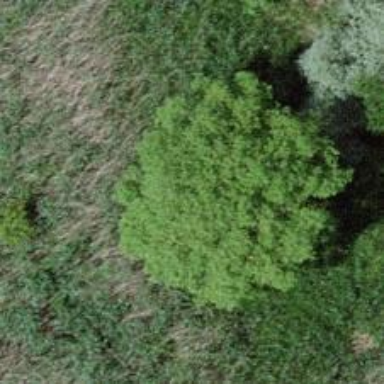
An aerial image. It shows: Deciduous broadleaved tree.